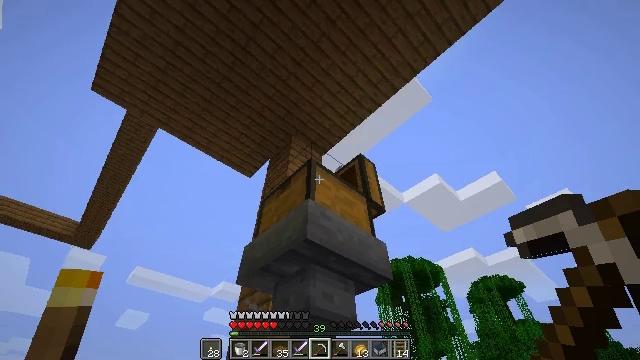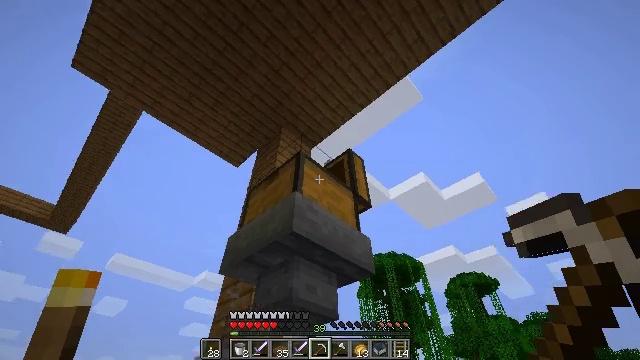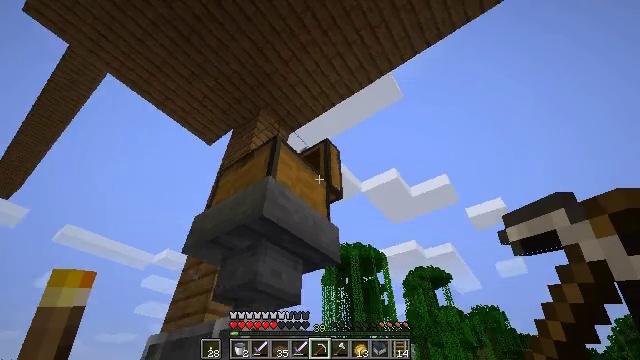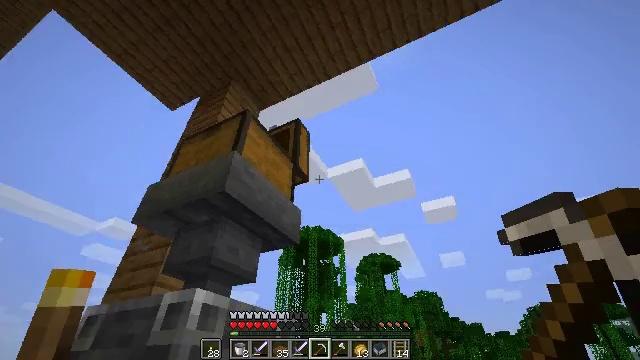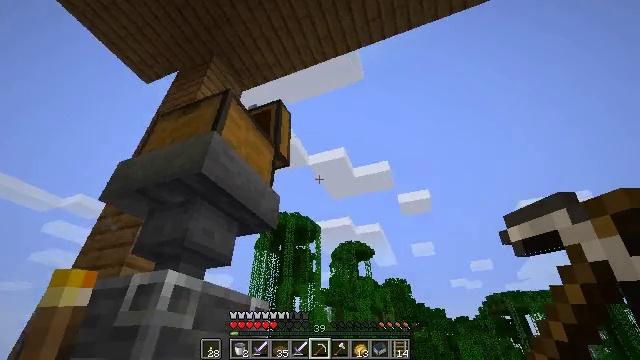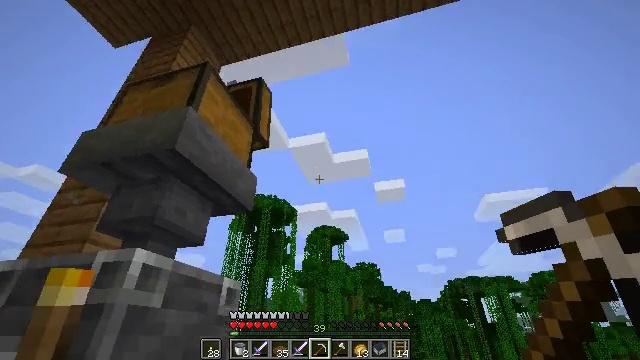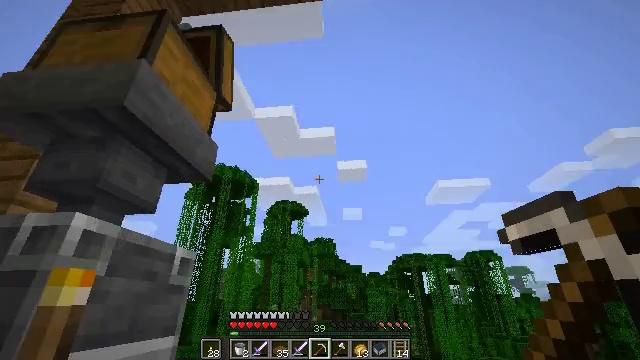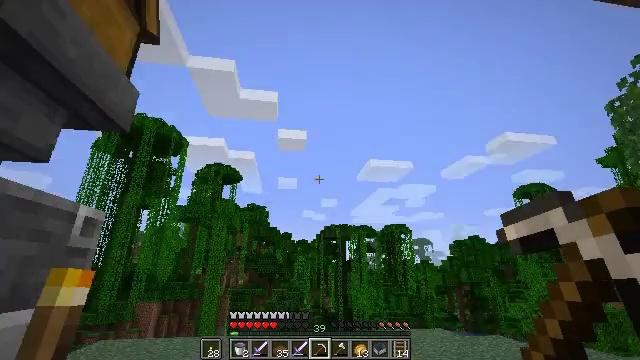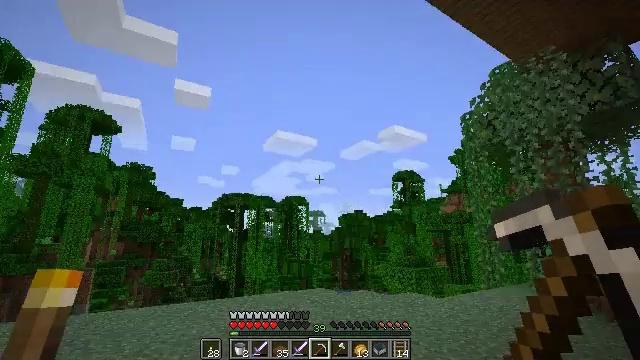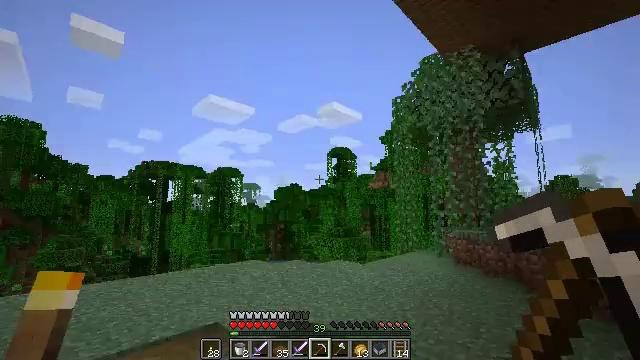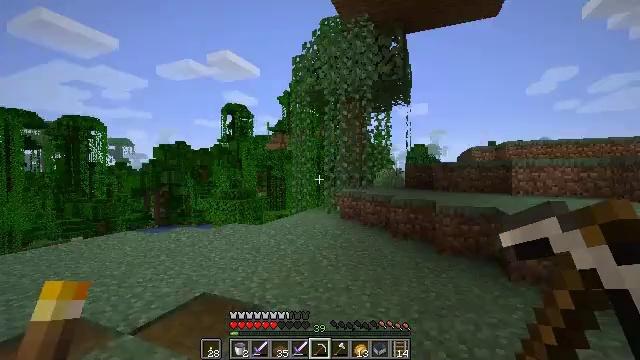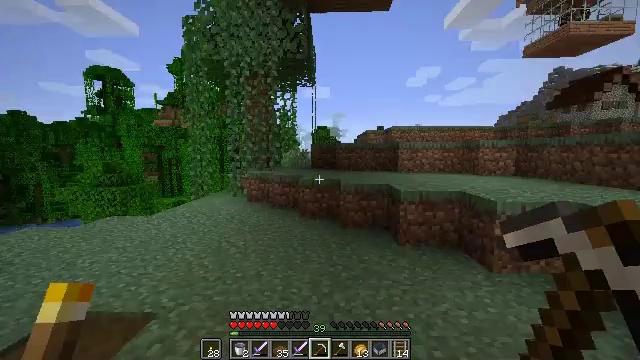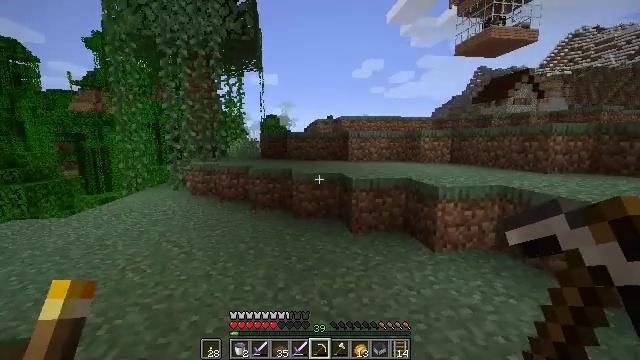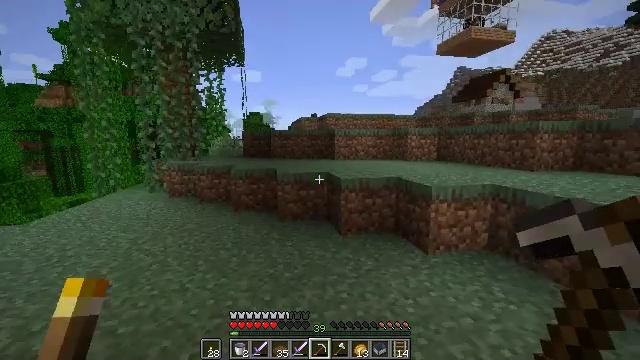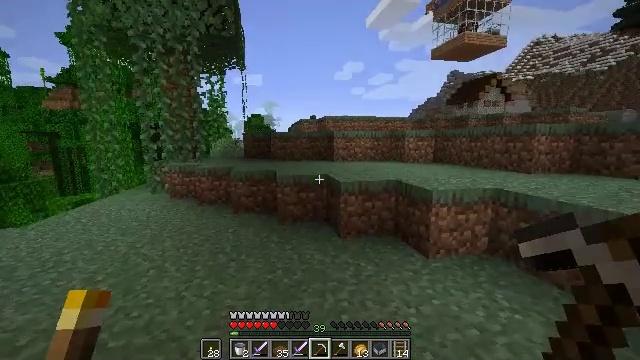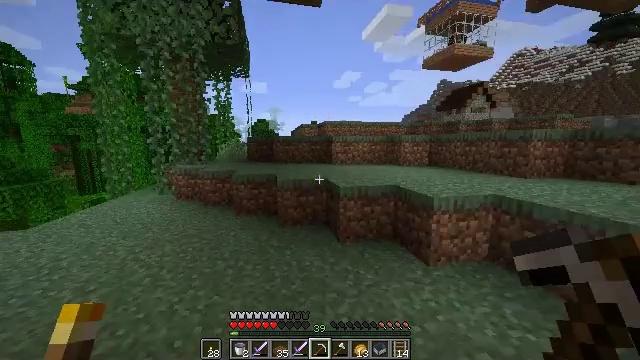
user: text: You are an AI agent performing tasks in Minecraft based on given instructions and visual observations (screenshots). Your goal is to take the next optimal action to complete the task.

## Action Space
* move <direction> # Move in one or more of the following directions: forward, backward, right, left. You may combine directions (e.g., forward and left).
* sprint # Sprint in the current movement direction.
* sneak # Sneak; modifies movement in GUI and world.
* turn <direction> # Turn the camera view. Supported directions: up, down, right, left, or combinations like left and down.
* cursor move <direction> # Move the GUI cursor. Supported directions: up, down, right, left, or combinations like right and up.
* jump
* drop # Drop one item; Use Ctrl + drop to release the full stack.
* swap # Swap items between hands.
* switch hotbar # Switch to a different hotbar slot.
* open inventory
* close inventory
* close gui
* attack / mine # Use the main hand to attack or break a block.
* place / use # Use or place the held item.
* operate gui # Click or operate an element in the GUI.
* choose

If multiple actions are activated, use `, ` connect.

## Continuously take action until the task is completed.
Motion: motion action
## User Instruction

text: Put necessary items in the crafting grid to craft an emerald.
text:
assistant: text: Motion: turn right and down
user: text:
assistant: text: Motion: turn right and down
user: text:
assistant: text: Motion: turn right and down
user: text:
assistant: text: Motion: turn right and down
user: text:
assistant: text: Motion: turn right and down
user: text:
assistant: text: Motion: turn right and down
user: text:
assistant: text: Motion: turn right and down
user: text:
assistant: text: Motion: turn right and down
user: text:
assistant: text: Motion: move forward, turn right and down
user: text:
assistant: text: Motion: move forward, turn right and down
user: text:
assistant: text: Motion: move forward, turn right and down
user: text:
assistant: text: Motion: move forward, turn right and down
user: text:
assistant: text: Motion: move forward, sprint, turn right
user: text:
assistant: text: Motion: move forward, sprint
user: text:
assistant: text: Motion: move forward, sprint
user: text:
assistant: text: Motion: move forward
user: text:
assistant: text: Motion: move forward
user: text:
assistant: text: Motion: move forward, sprint
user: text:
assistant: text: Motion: move forward, sprint, turn right
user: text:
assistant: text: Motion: move forward, sprint, turn right
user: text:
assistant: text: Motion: move forward, turn right
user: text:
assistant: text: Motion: move forward, turn right
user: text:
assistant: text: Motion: move forward
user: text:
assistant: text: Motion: move forward
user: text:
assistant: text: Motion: move forward
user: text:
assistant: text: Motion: move forward, turn left
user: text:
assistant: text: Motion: move forward, turn left, jump
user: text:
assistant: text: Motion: move forward, turn left, jump
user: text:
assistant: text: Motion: move forward, jump
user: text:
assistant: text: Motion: move forward, jump